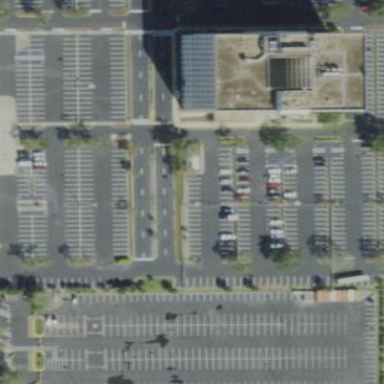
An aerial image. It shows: Parking area.